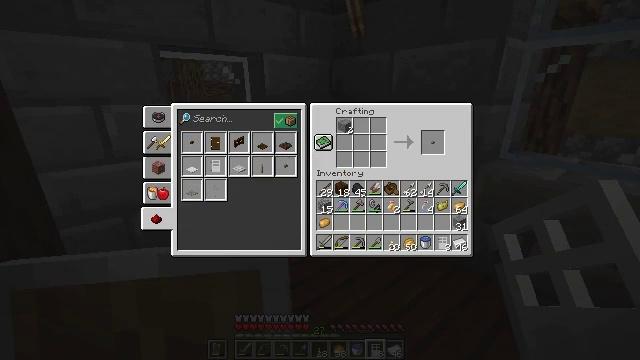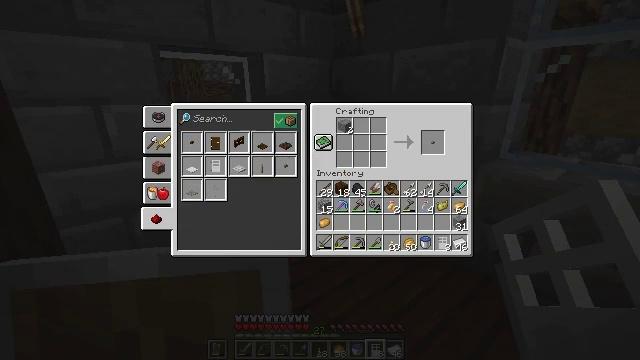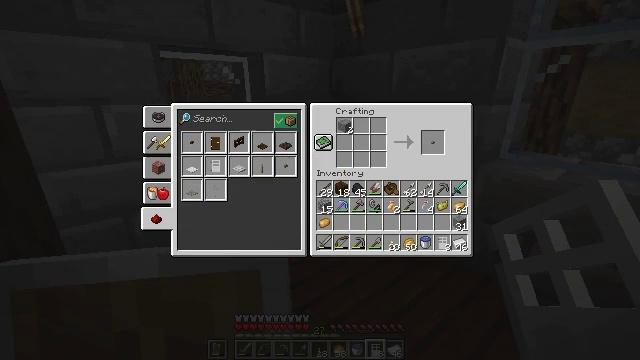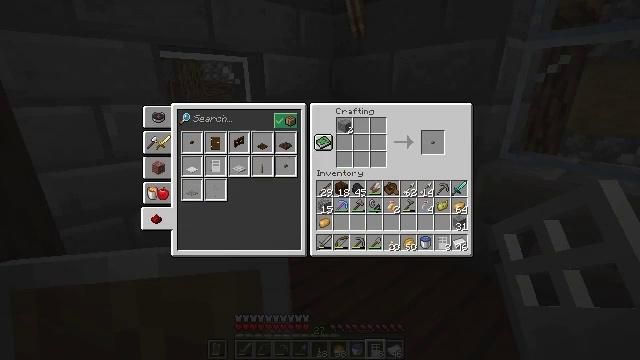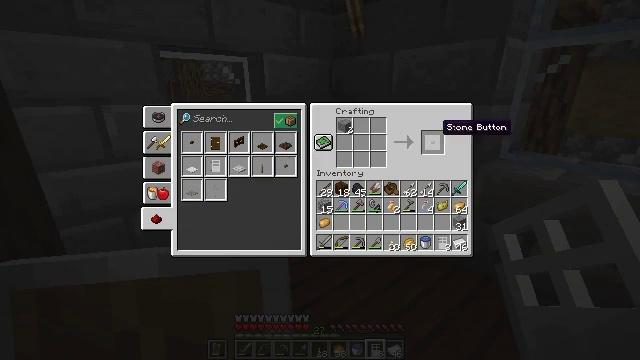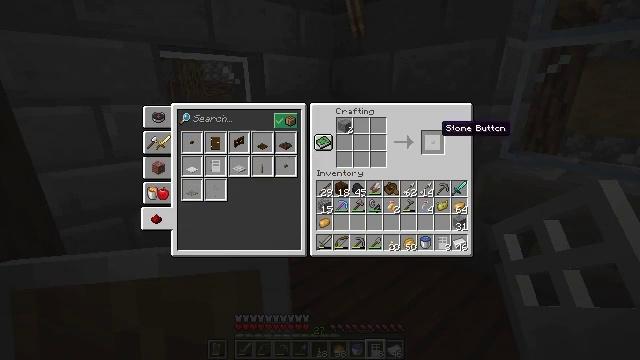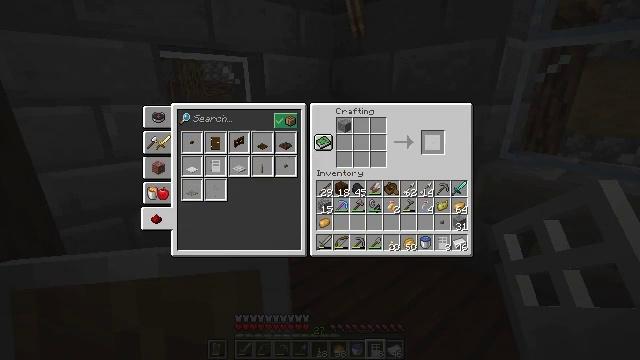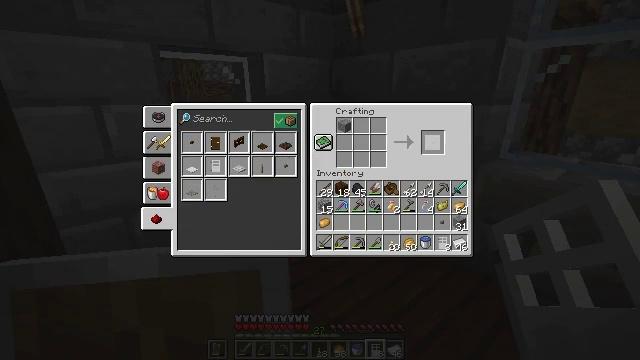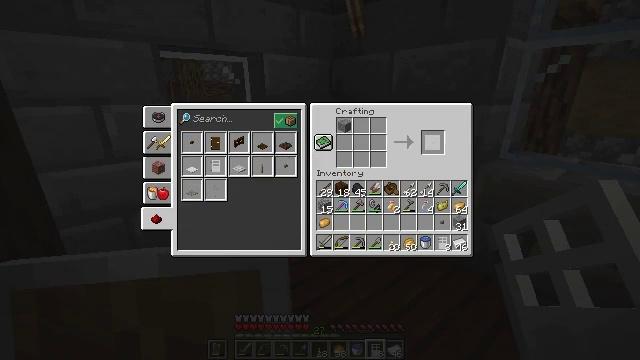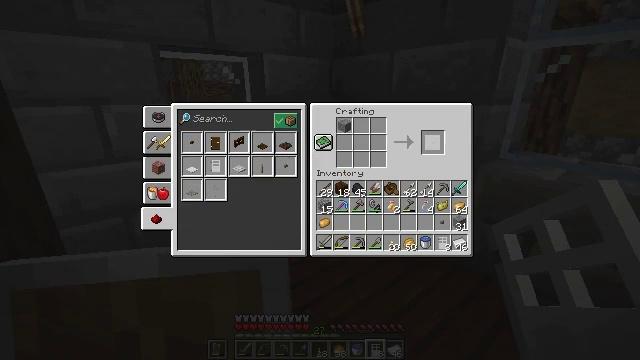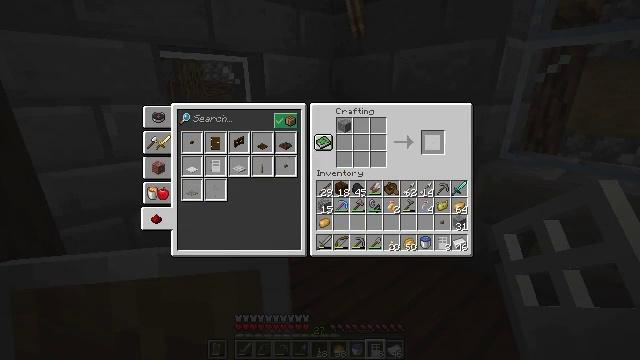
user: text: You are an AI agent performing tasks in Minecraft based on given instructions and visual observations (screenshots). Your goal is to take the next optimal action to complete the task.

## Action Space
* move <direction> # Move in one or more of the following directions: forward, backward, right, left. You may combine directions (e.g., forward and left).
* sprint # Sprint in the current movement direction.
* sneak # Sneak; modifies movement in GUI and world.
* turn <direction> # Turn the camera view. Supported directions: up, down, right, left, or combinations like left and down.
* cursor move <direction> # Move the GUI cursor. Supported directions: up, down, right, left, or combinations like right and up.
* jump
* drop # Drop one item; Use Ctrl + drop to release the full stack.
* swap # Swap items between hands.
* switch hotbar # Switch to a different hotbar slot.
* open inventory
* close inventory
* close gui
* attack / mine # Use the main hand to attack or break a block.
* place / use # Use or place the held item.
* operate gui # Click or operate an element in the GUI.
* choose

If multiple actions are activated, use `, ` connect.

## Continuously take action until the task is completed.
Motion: motion action
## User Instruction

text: Craft a stone button with a stone.
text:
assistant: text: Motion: no_op
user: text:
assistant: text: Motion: no_op
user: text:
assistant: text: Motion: no_op
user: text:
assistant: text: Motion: sneak
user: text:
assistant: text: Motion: sneak
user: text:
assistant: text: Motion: sneak, attack / mine
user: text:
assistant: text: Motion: sneak
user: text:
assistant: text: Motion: sneak
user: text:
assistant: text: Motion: no_op
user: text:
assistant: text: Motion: no_op
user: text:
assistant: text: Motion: no_op